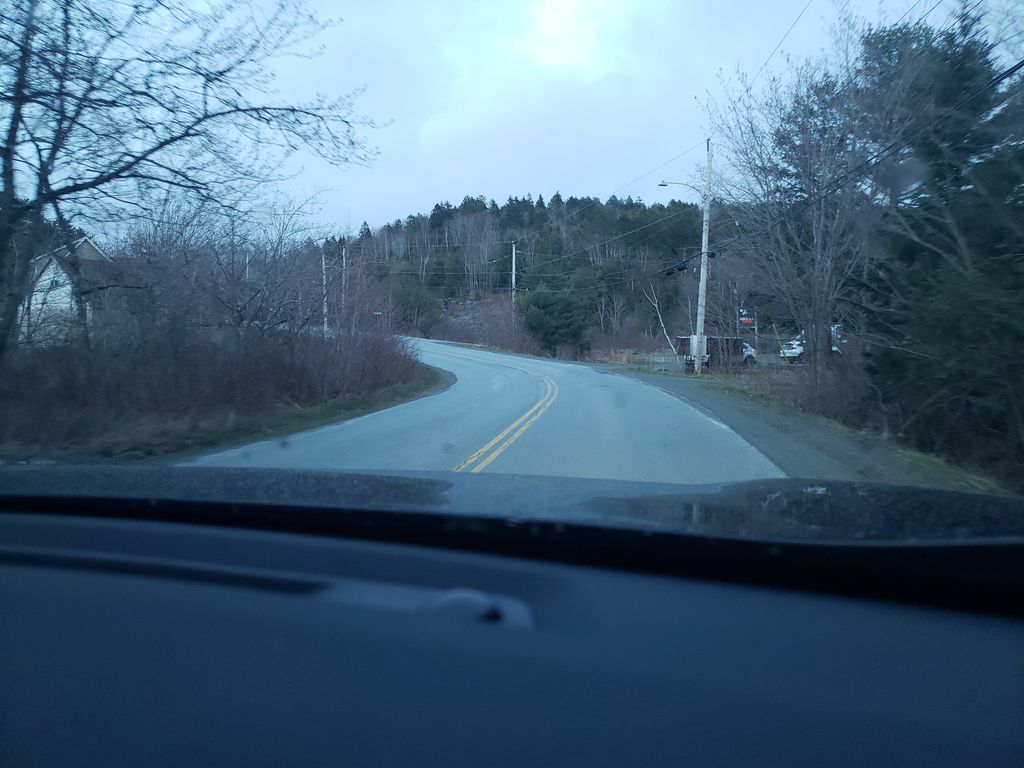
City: halifax